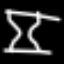
Label: hourglass